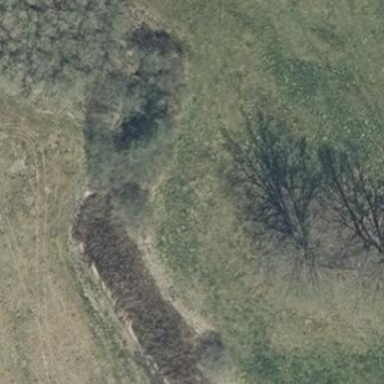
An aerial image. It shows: Patch of scrub vegetation.